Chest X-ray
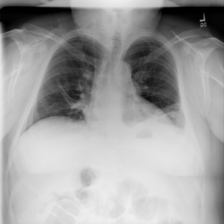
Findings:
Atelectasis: positive
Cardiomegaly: negative
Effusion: positive
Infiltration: negative
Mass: negative
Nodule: negative
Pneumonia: negative
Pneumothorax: negative
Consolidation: negative
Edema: negative
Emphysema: negative
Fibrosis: negative
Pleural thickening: negative
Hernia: negative